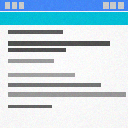
Screen state: on